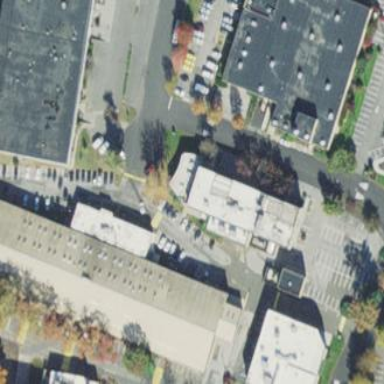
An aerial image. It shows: Part of building is shown in the image.